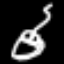
Label: palm tree